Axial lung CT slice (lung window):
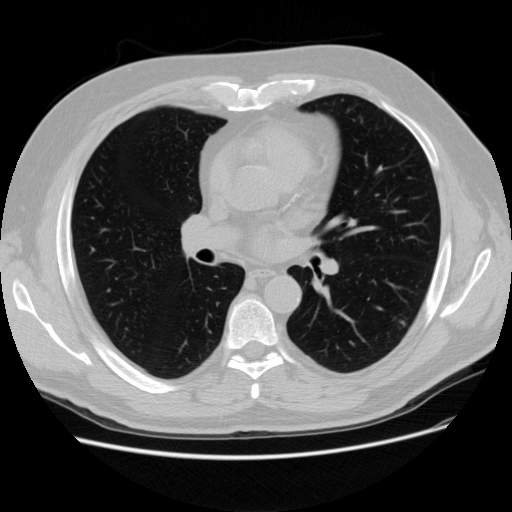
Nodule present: no